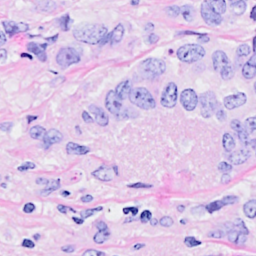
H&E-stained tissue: Breast